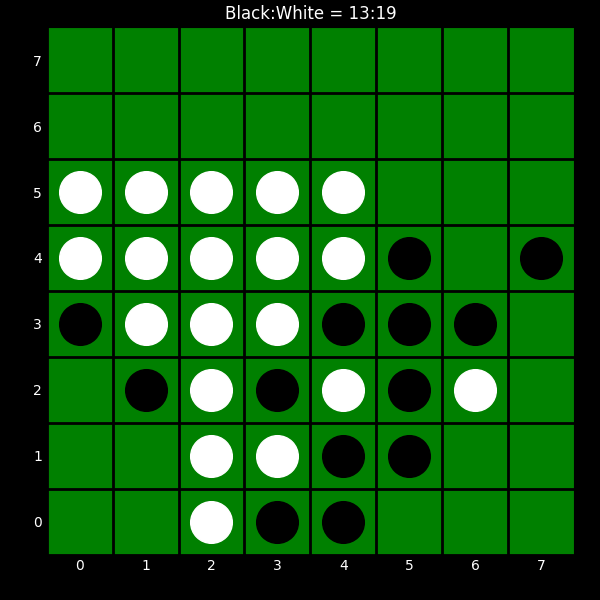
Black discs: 13
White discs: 19